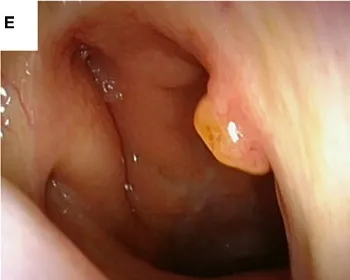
Tumor appearance on nasopharyngeal endoscopy and magnetic resonance imaging (MRI). Preoperative . In the preoperative view, the main portion of tumor had disappeared and only the pedunculated portion remained (E).
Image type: endoscopy (gi_endoscopy)